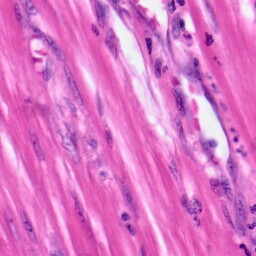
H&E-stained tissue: Pancreatic